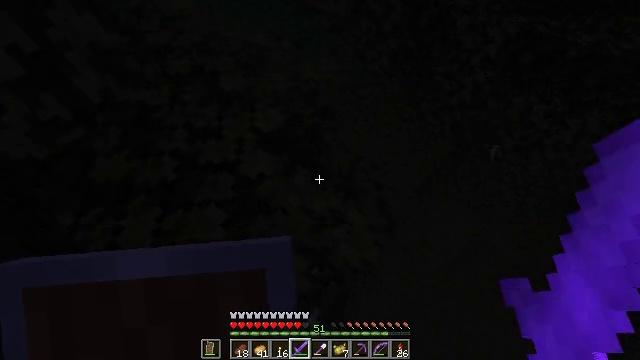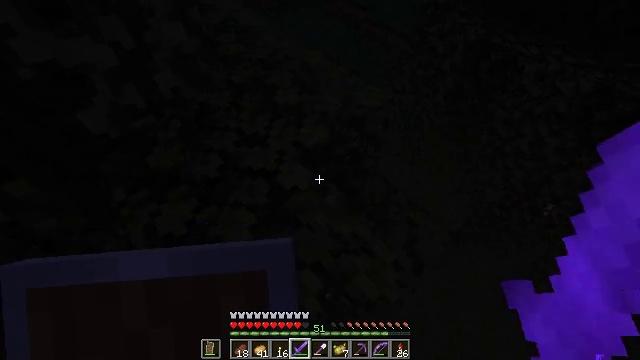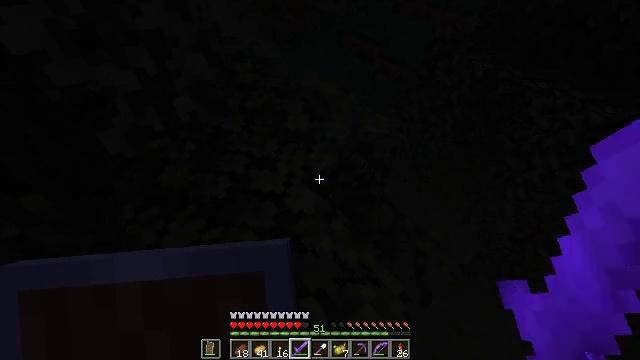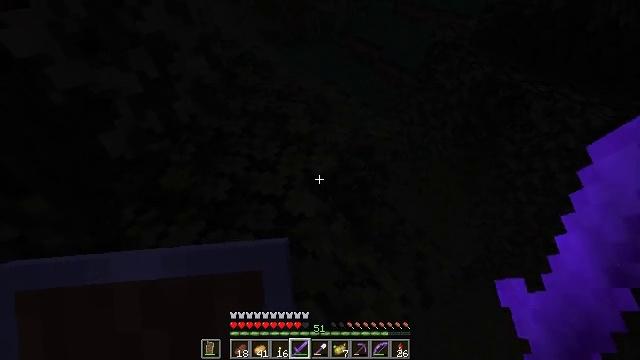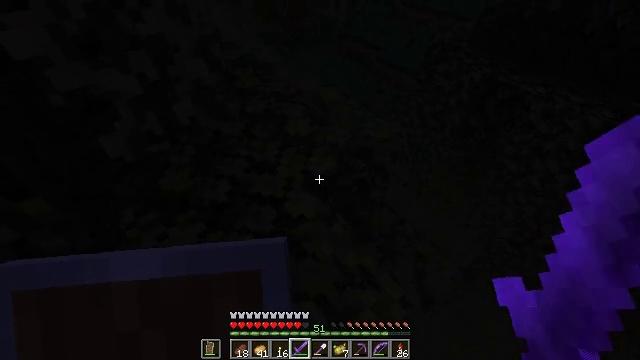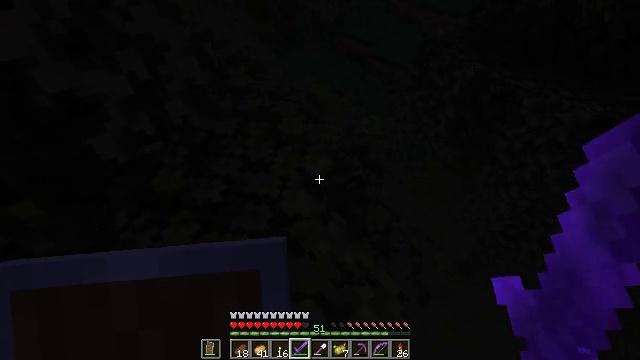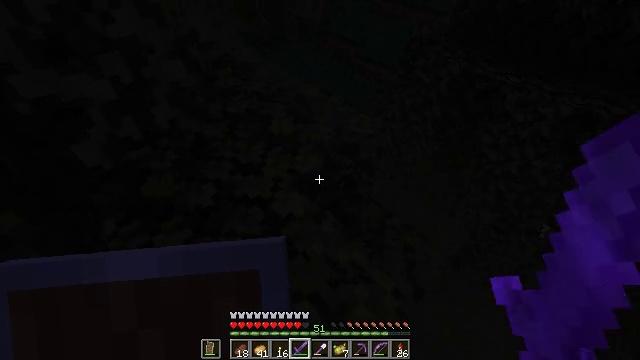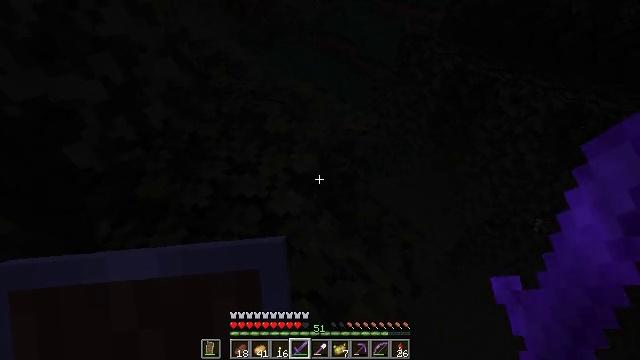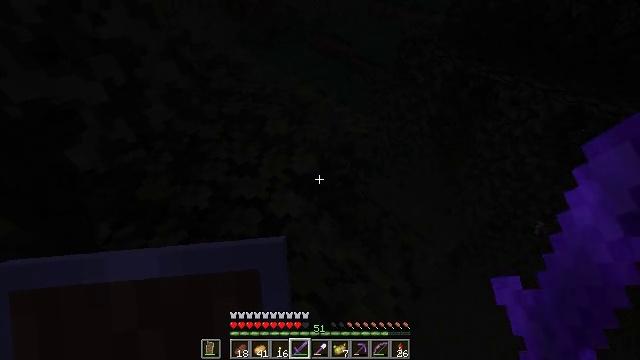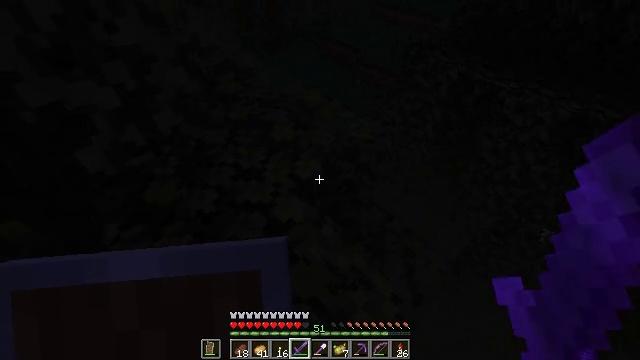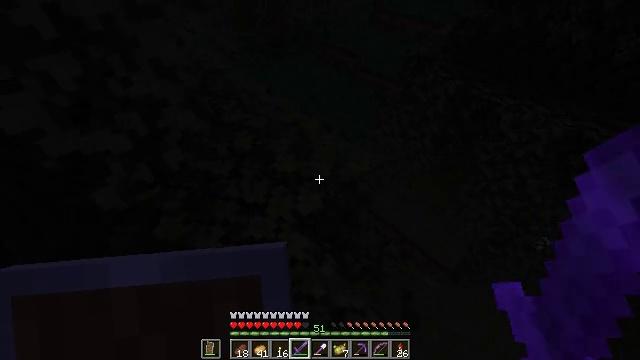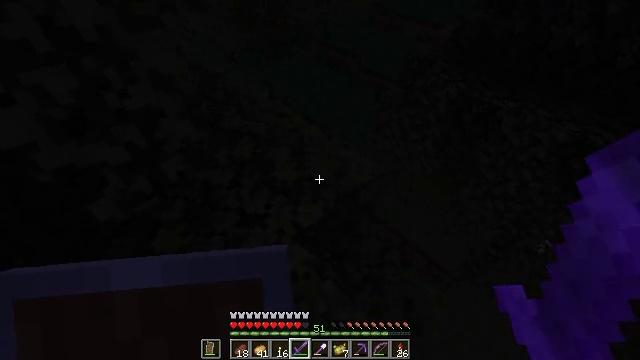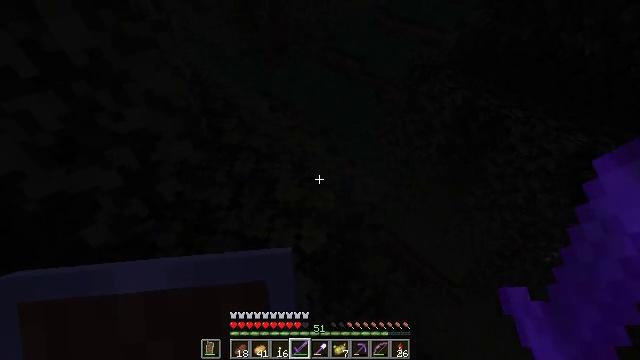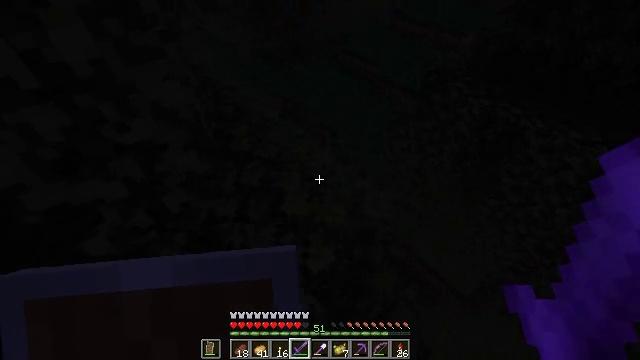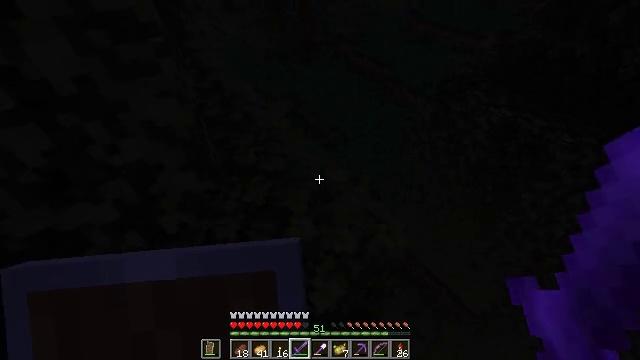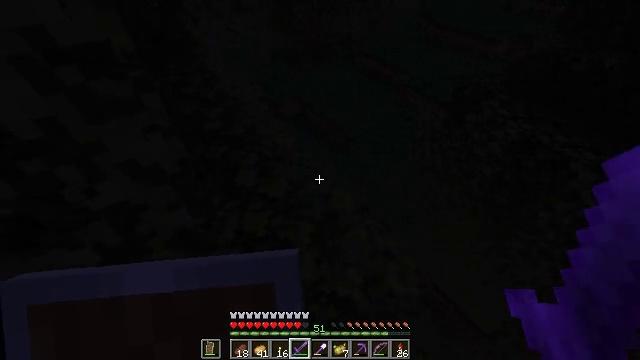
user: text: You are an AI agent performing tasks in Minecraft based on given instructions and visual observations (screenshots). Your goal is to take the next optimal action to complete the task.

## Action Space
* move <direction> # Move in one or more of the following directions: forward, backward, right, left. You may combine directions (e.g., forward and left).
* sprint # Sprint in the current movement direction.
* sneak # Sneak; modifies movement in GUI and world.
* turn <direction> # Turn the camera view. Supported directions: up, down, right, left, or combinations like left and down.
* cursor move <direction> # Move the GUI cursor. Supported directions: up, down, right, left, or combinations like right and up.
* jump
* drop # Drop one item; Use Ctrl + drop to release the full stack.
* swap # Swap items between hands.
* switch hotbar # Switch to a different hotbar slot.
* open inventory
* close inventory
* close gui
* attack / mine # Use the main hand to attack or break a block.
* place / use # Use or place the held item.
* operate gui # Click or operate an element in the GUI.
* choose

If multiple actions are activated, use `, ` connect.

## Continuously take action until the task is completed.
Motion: motion action
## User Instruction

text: Hunt a slime.
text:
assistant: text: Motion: sneak, turn left and up
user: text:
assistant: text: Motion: sneak, turn left and up
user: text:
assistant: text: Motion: sneak
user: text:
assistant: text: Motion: sneak
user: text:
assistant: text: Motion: sneak, turn right
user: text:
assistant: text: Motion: sneak, turn right
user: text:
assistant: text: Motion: sneak, turn right
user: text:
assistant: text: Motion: no_op
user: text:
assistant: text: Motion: turn left
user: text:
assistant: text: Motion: move forward
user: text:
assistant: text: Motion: move forward
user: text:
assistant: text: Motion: move forward
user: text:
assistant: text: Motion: move forward, turn left
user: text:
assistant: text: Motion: move forward, turn left
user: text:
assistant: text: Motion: move forward, turn left
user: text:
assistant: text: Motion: move forward, turn left
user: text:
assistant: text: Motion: move forward, turn left
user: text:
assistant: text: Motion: turn left
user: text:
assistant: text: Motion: turn left
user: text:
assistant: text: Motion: turn left and up
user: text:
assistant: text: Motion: turn left
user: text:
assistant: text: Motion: no_op
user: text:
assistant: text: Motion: move forward
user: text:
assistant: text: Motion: move forward
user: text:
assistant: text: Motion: move forward
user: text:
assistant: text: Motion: move forward
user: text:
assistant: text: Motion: move forward
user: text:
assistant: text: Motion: move forward
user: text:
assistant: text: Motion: move forward
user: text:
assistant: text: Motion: move forward